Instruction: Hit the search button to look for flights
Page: home
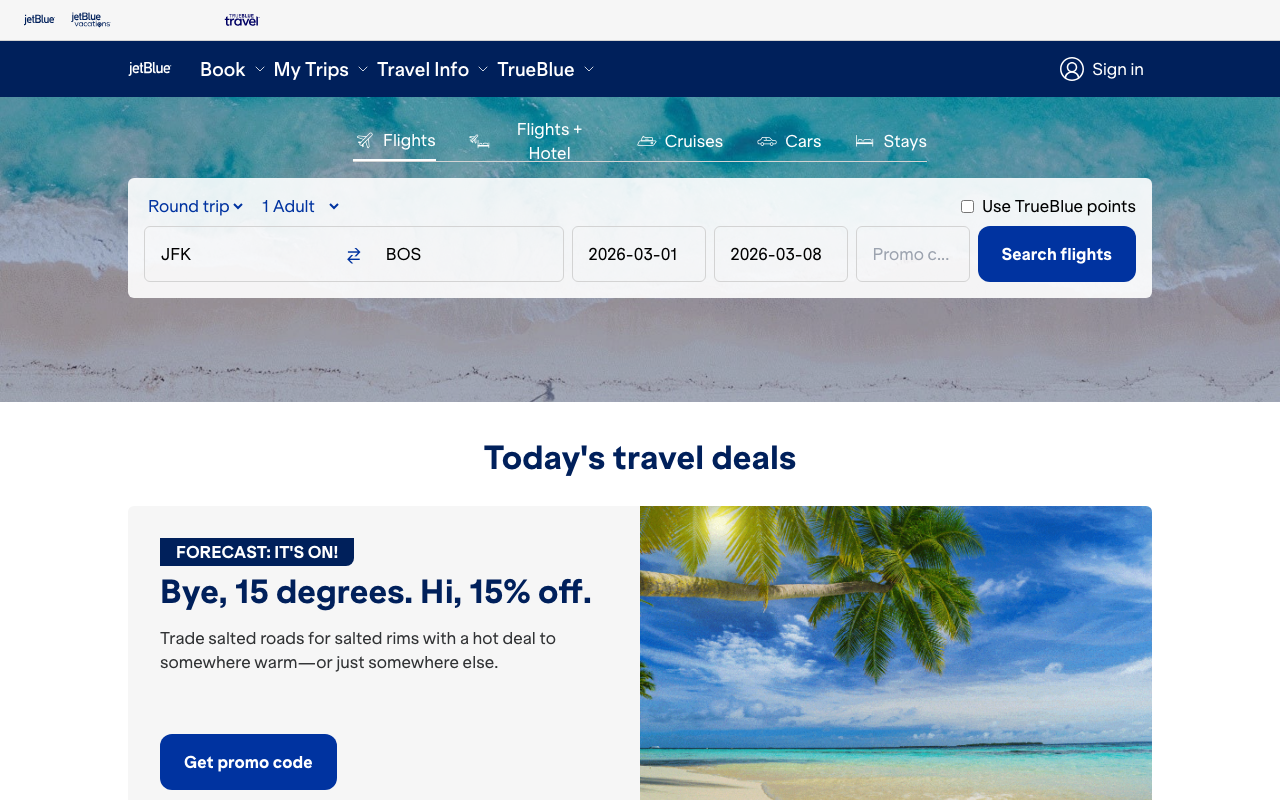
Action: click